Question: guys I don't know what could be wrong, but I'm deploying snapshot and sources with 'gpg:sign-and-deploy-file', but the sources name does always have the value of the following buildnumber. Like artifact-timestamp-1.jar and artifact-timestamp-2-sources.jar
so that if I then have a snapshot dependency, it is looking for artifact-timestamp-2.jar instead of artifact-timestamp-1.jar
I'm not using any build number plugin etc., the pom definitions for this artifact is having only credentials.
I also don't use SCM...
IS THERE ANY WORKAROUND FOR DEPLOYING SNAPSHOT SOURCES ? Cause obviously it is not allowed be design.
<URL>

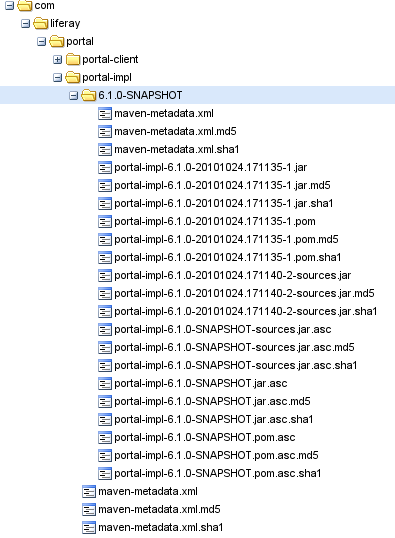
Answer: I was using Maven 3.0 and unfortunately 'sources' and 'javadoc' properties was added to 'maven-deploy-plugin v.2.6' and 'maven-gpg-plugin v.1.3' ... But Maven 3.0 was using 'maven-gpg-plugin v.1.2' and 'maven-deploy-plugin v.2.5'